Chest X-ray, PA view. Patient: 26 years old, sex F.
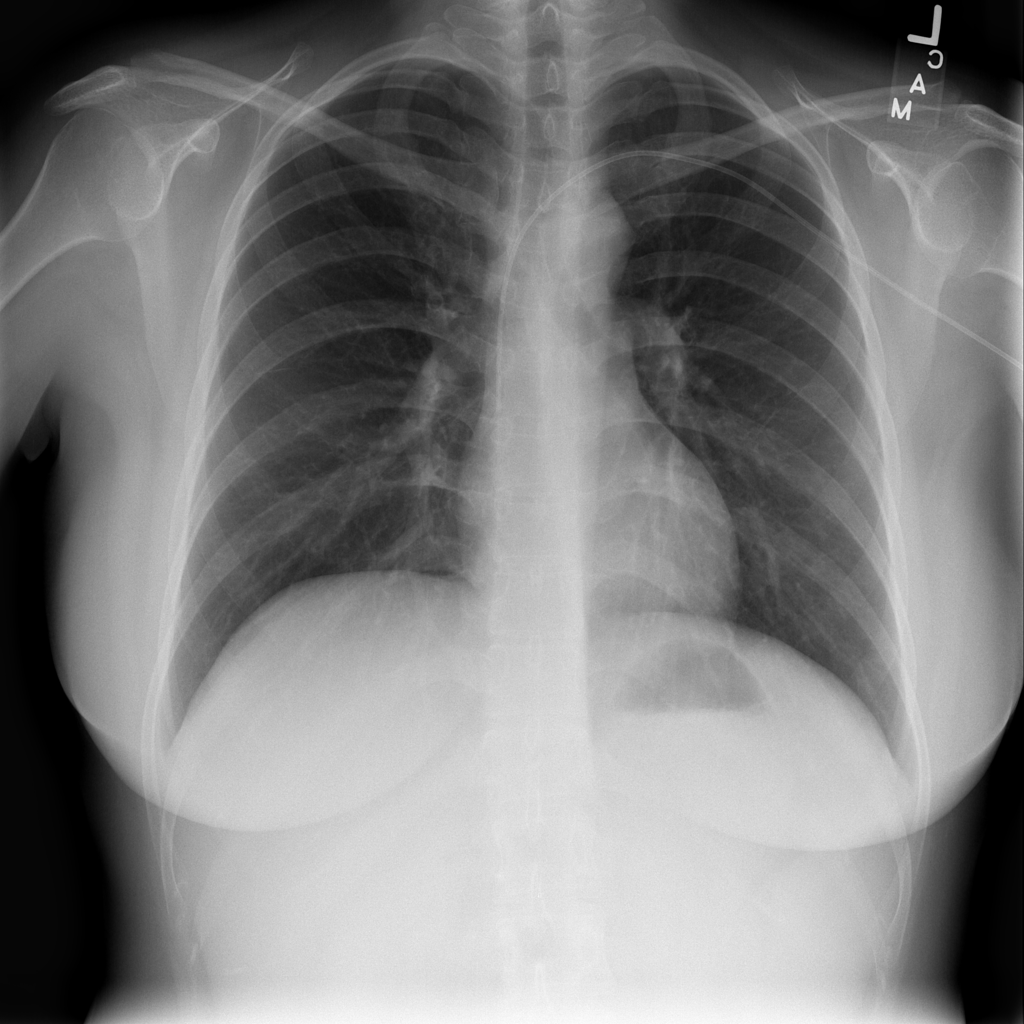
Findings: No Finding